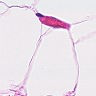
Metastatic tissue present: no